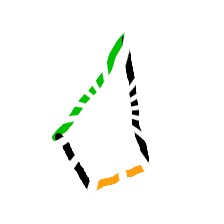
Shape: kite